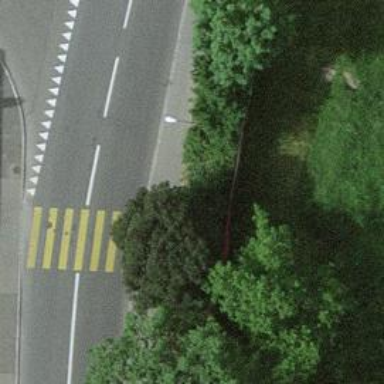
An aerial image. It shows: Kerb serving as barrier.